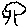
Label: tree